Field crop: maize
Growth stage: 2
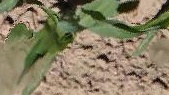
Species: maize